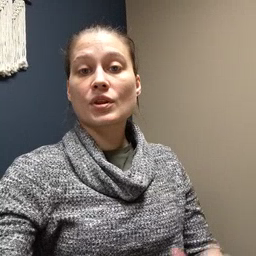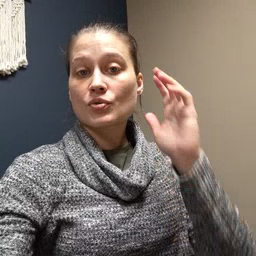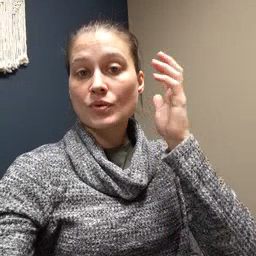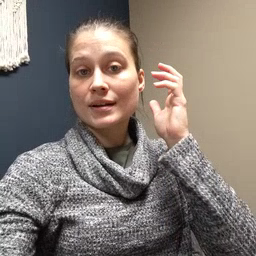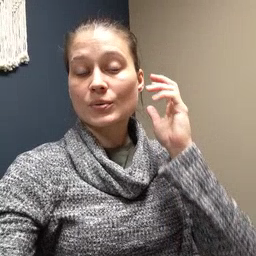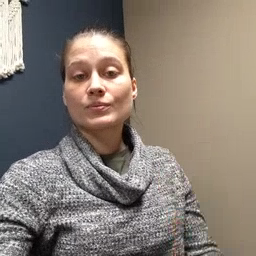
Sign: radio